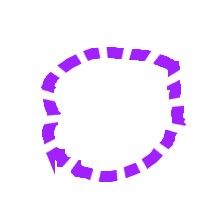
Shape: circle